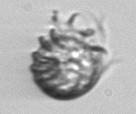
Label: Ciliophora